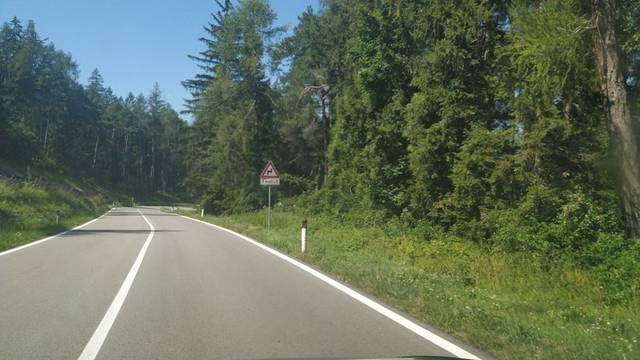
Region: Italy
Coordinates: 46.39, 11.102